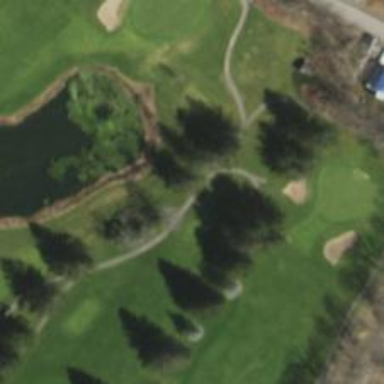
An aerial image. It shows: Path for both road and golf.